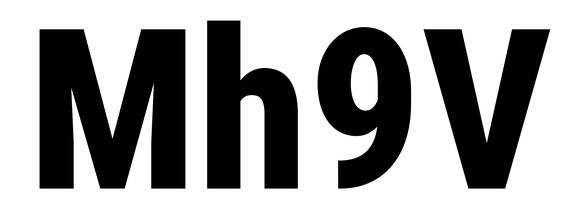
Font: Roboto_Condensed_ExtraBold